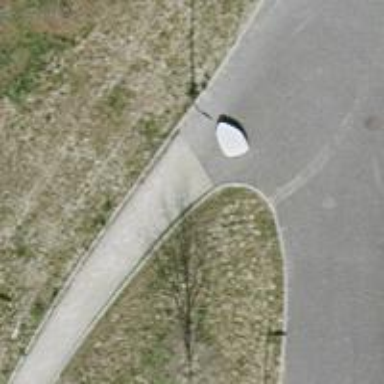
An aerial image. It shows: Bollard made of concrete.